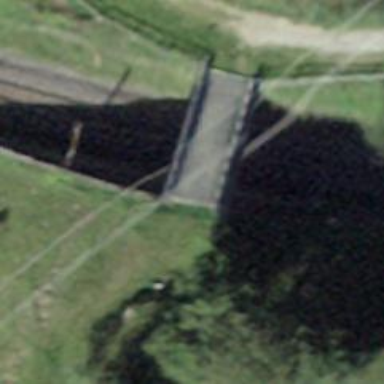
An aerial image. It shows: Track road on bridge.